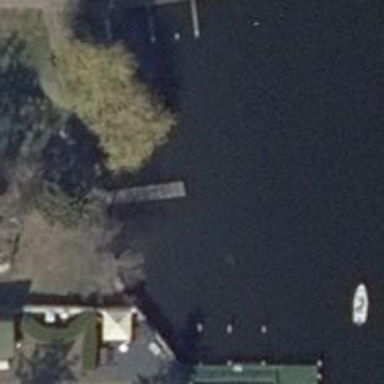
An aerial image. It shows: Man-made pier.